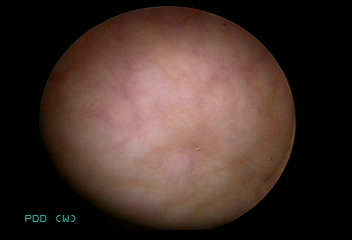
Modality: WLC
Class: Normal mucosa
Bladder cancer association: No